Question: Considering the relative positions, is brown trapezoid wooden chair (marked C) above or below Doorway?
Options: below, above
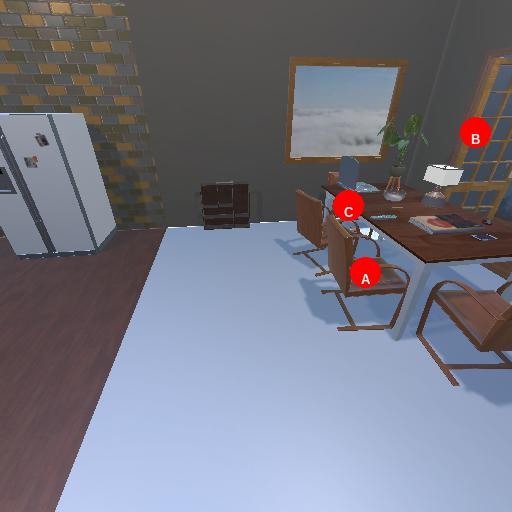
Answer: below